Interaction volume radius: 10 \u00c5
Interaction volume height: 10 \u00c5
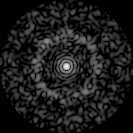
Disorder parameter: 0.8479